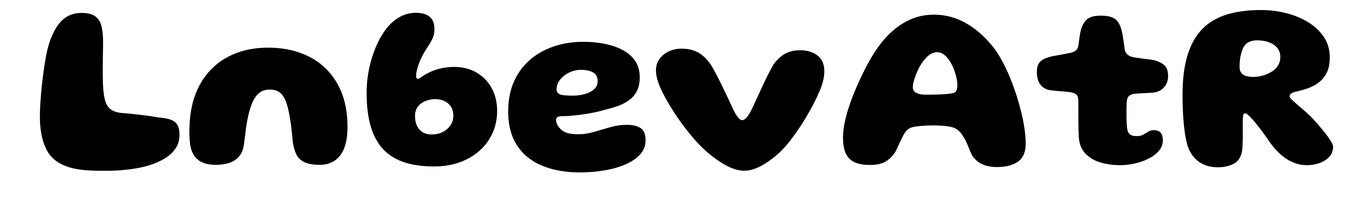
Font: Gluten_Bold